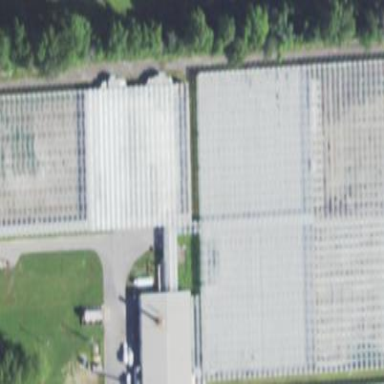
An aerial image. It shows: Greenhouse.